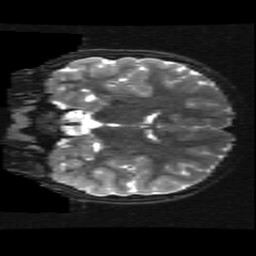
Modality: T2w
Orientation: coronal
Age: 11
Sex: female
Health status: ill
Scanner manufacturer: ge
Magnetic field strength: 3 T
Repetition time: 7.5 s
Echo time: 0.1007 s